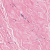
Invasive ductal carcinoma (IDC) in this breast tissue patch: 0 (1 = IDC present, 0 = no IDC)